Question: What kind of graphs?
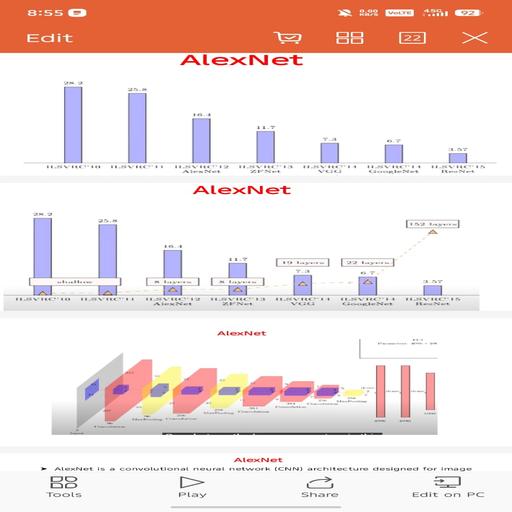
Answer: Bar graphs